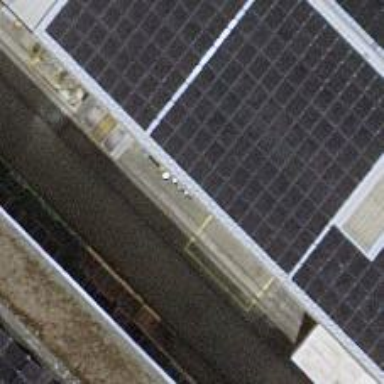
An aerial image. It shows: Solar power generator using photovoltaic panels.